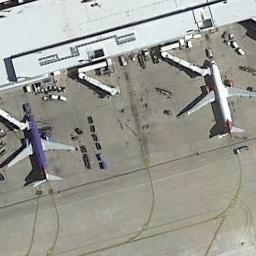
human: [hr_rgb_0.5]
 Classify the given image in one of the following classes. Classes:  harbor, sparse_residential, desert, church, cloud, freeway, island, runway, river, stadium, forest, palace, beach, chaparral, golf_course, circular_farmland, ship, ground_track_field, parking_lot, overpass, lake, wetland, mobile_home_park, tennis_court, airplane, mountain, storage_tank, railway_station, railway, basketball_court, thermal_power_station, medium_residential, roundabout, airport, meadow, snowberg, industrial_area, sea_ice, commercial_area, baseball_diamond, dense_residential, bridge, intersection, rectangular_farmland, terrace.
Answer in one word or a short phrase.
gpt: airplane